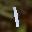
Label: 1